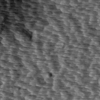
Label: not_dusty